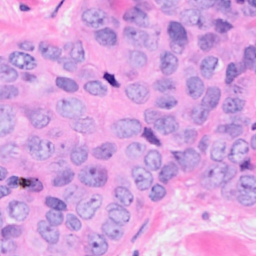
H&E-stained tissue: Breast